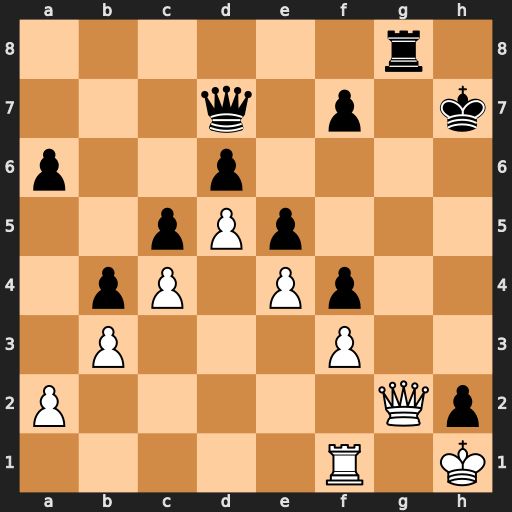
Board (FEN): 6r1/3q1p1k/p2p4/2pPp3/1pP1Pp2/1P3P2/P5Qp/5R1K
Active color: w
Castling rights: -
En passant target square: -
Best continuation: Qxh2+ Kg7 Rg1+ Kf8 Qh6+